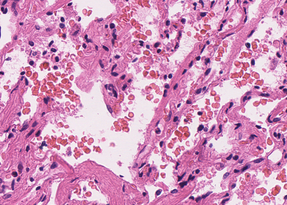
Tumor epithelial tissue: no
Tumor-associated stroma tissue: no
Normal tissue: yes